【题型】证明题　【知识点】立体几何　【难度】medium
如图，$D$ 为圆锥的顶点，$O$ 是圆锥底面圆的圆心，$AE$ 为圆 $O$ 的直径，且 $AE = AD = 4$，$\triangle ABC$ 是底面圆 $O$的内接正三角形，$P$ 为线段 $DO$ 上一点，且 $DO = \sqrt{6} PO$.

(1)证明：$PA \perp$ 平面 $PBC$ ；

(2)求直线 $PB$ 与平面 $PCE$ 所成角的正弦值.
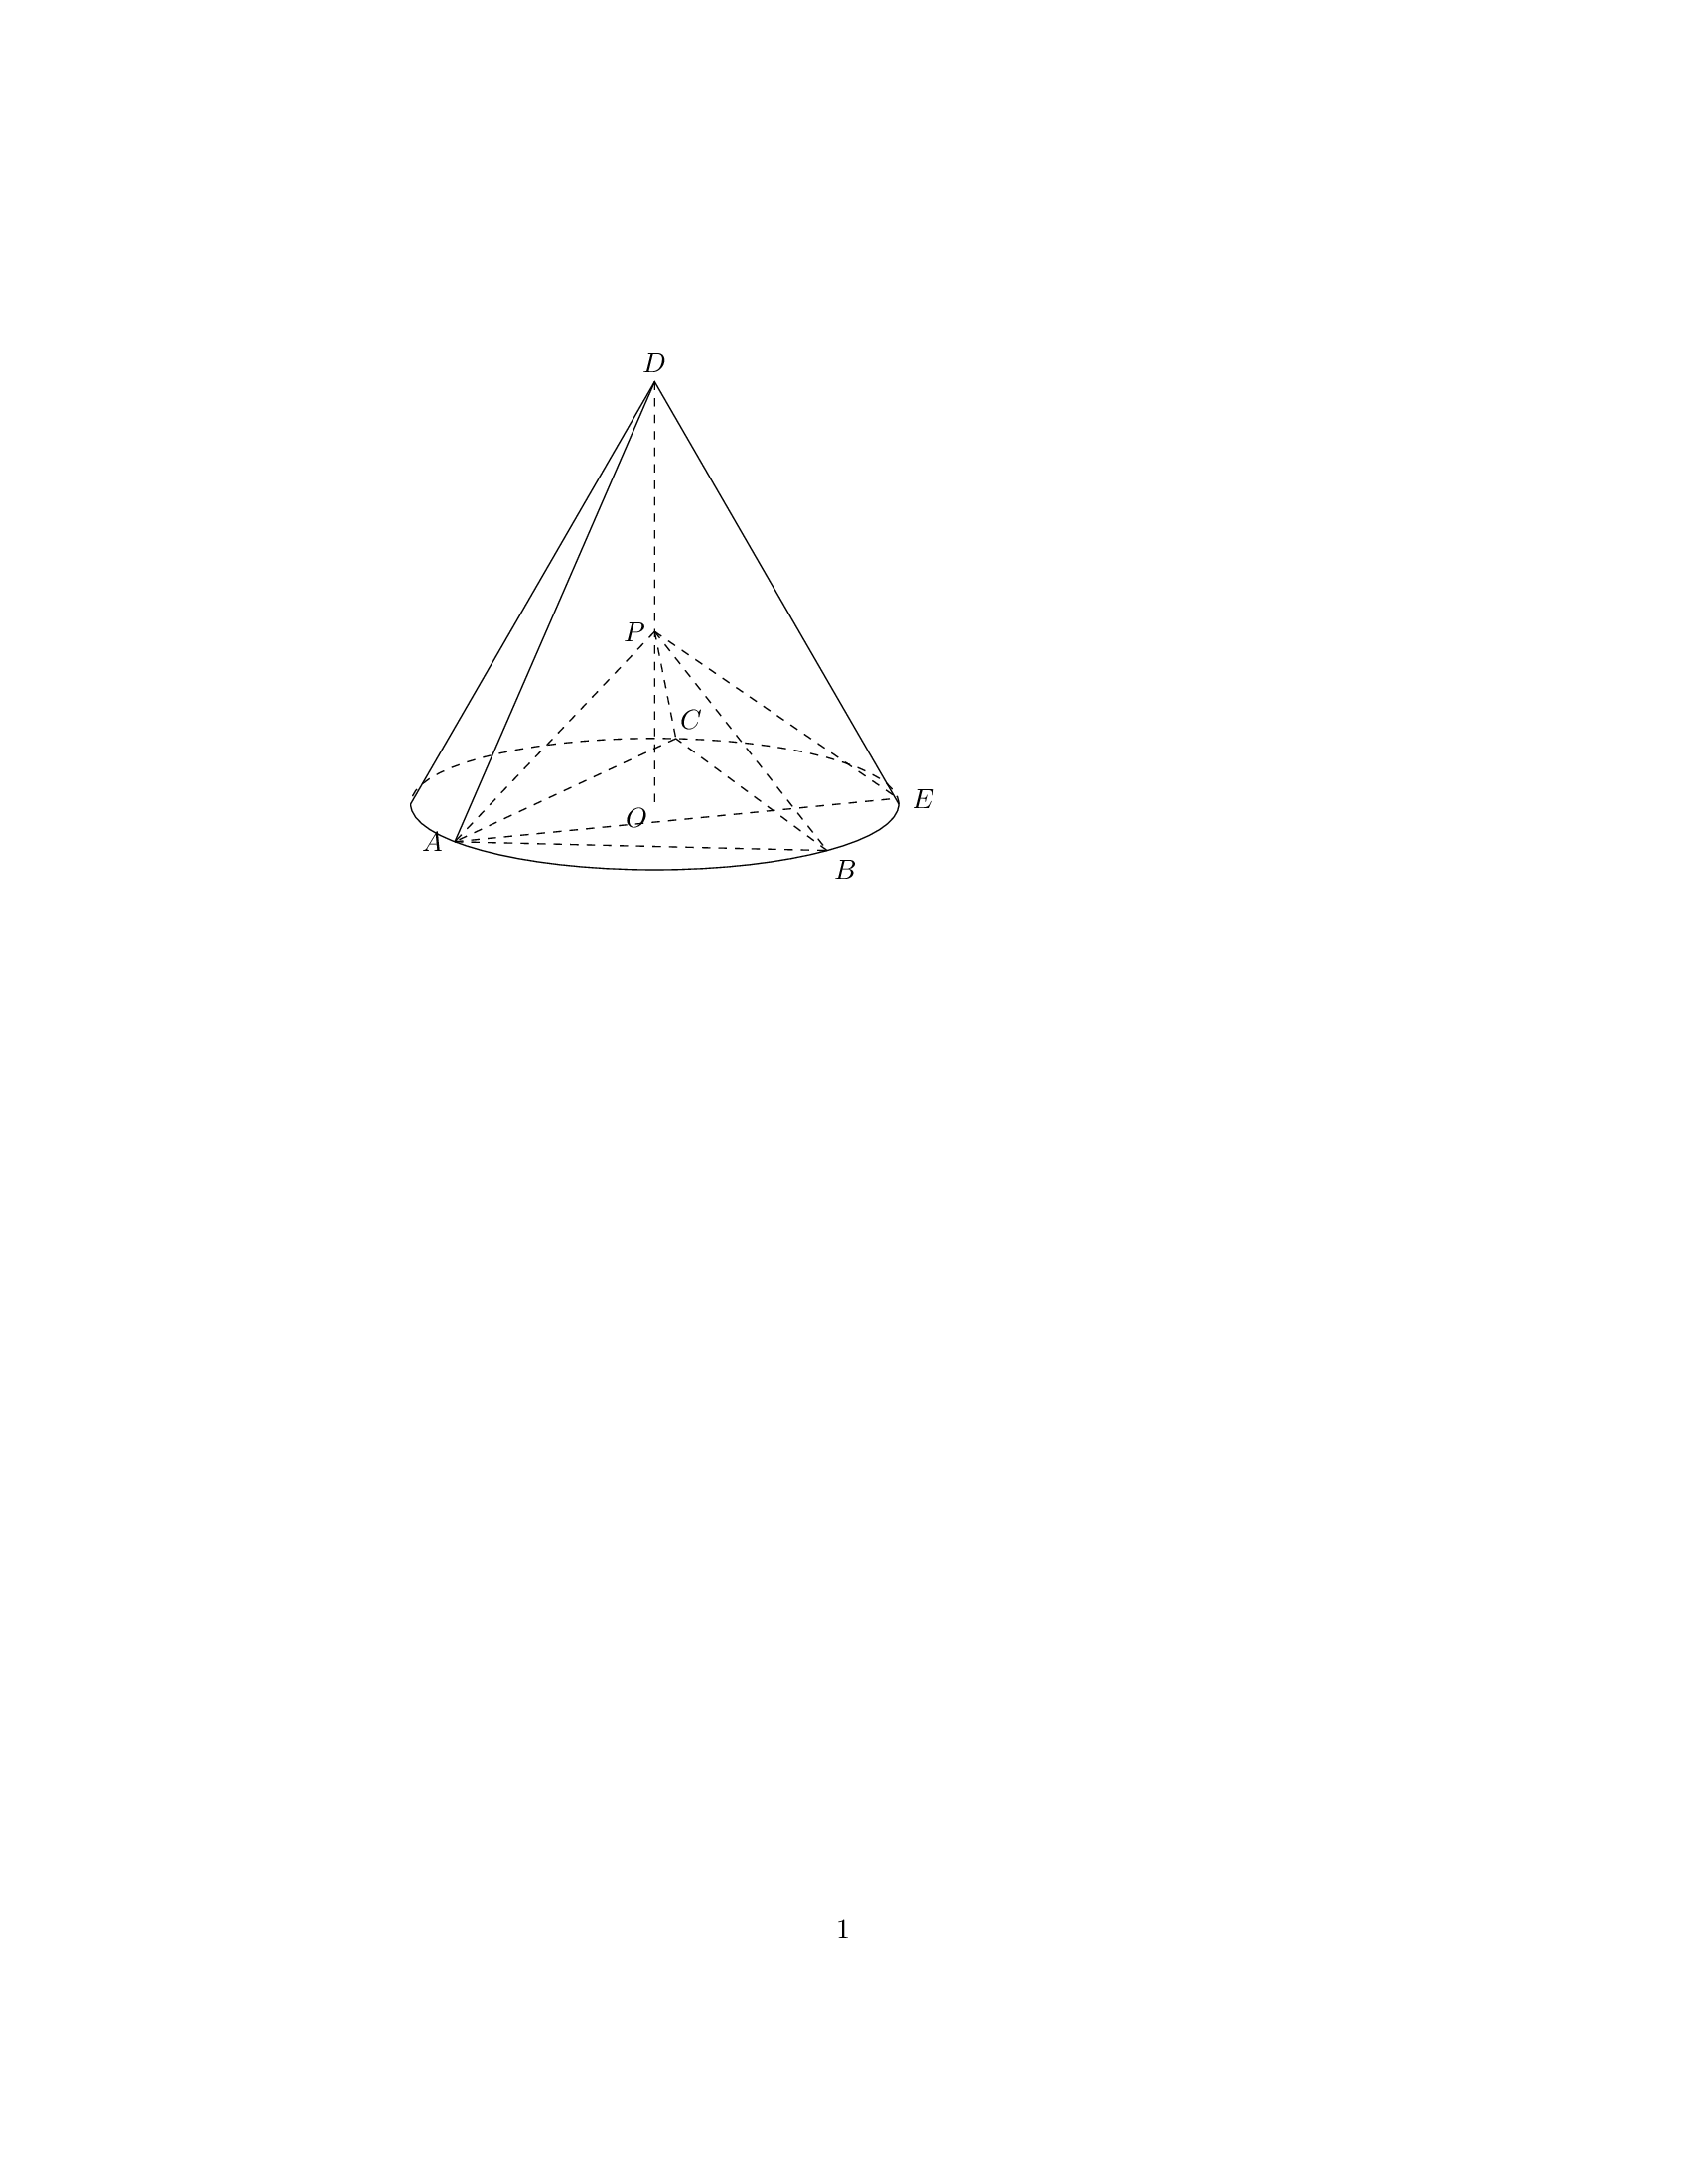
【解答】
【答案】(1)证明见解析

(2)$\dfrac{\sqrt{5}}{5}$

【知识点】证明线面垂直、求线面角、线面角的向量求法

【分析】(1) 由勾股定理可得 $PA \perp PC$，$PA \perp PB$，由此即可证明；

(2) 方法一：建立空间直角坐标系，求解 $\vec{BP}$ 以及平面 $PCE$ 的法向量为 $\vec{n}$，利用向量的坐标运算得线面夹角即可；方法二：利用体积相等求解点 $B$ 到平面 $PCE$ 的距离，即可得 $PB$ 与平面 $PCE$ 所成角.

【详解】(1) 证明：由题意得 $OA = OB = OC = 2$，$AB = BC = AC = 2\sqrt{3}$，

$DO = \sqrt{DA^2 - OA^2} = 2\sqrt{3}$，$PO = \dfrac{\sqrt{6}}{6} DO = \sqrt{2}$，

$PA = PB = PC = \sqrt{PO^2 + AO^2} = \sqrt{6}$，

在 $\triangle PAC$ 中，由 $PA^2 + PC^2 = AC^2$，得 $PA \perp PC$，

同理可得 $PA \perp PB$，又 $PA \cap PC = P, PB, PC \subset$ 平面 $PBC$，故 $PA \perp$ 平面 $PBC$.

(2) (方法一) 如图所示，以 $O$ 为坐标原点，$OE$、$OD$ 为 $y$、$z$ 轴正方向建立空间直角坐标系，

则点 $B(\sqrt{3}, 1, 0), C(-\sqrt{3}, 1, 0), P(0, 0, \sqrt{2}), E(0, 2, 0)$，故 $\vec{CE} = (\sqrt{3}, 1, 0)$，$\vec{CP} = (\sqrt{3}, -1, \sqrt{2})$，$\vec{BP} = (-\sqrt{3}, -1, \sqrt{2})$，

设平面 $PCE$ 的法向量为 $\vec{n} = (x, y, z)$，

则 $\begin{cases} \vec{n} \cdot \vec{CE} = \sqrt{3}x + y = 0 \\ \vec{n} \cdot \vec{CP} = \sqrt{3}x - y + \sqrt{2}z = 0 \end{cases} \Rightarrow \begin{cases} y = -\sqrt{3}x \\ z = \sqrt{2}y \end{cases}$，令 $x = 1$，可得 $\vec{n} = (1, -\sqrt{3}, -\sqrt{6})$，

设直线 $PB$ 与平面 $PCE$ 所成角为 $\theta$，

故 $\sin \theta = | \cos \langle \vec{n}, \vec{BP} \rangle | = \dfrac{|\vec{BP} \cdot \vec{n}|}{|\vec{BP}||\vec{n}|} = \dfrac{\sqrt{5}}{5}$，

因此直线 $PB$ 与平面 $PCE$ 所成角的正弦值 $\dfrac{\sqrt{5}}{5}$.

(方法二) $PE = \sqrt{PO^2 + OE^2} = \sqrt{6}$，$BE = CE = \sqrt{AE^2 - AC^2} = 2$，

则 $S_{\triangle BCE} = \sqrt{3}$，$S_{\triangle PCE} = \sqrt{5}$.

记点 $B$ 到平面 $PCE$ 的距离为 $d$，因为 $V_{P-BCE} = V_{B-PCE}$，

所以 $\dfrac{1}{3} \cdot S_{\triangle BCE} \cdot OP = \dfrac{1}{3} \cdot S_{\triangle PCE} \cdot d$，则 $d = \dfrac{\sqrt{30}}{5}$，

设直线 $PB$ 与平面 $PCE$ 所成角为 $\theta$，$\sin \theta = \dfrac{d}{PB} = \dfrac{\sqrt{5}}{5}$，

因此，直线 $PB$ 与平面 $PCE$ 所成角的正弦值为 $\dfrac{\sqrt{5}}{5}$.
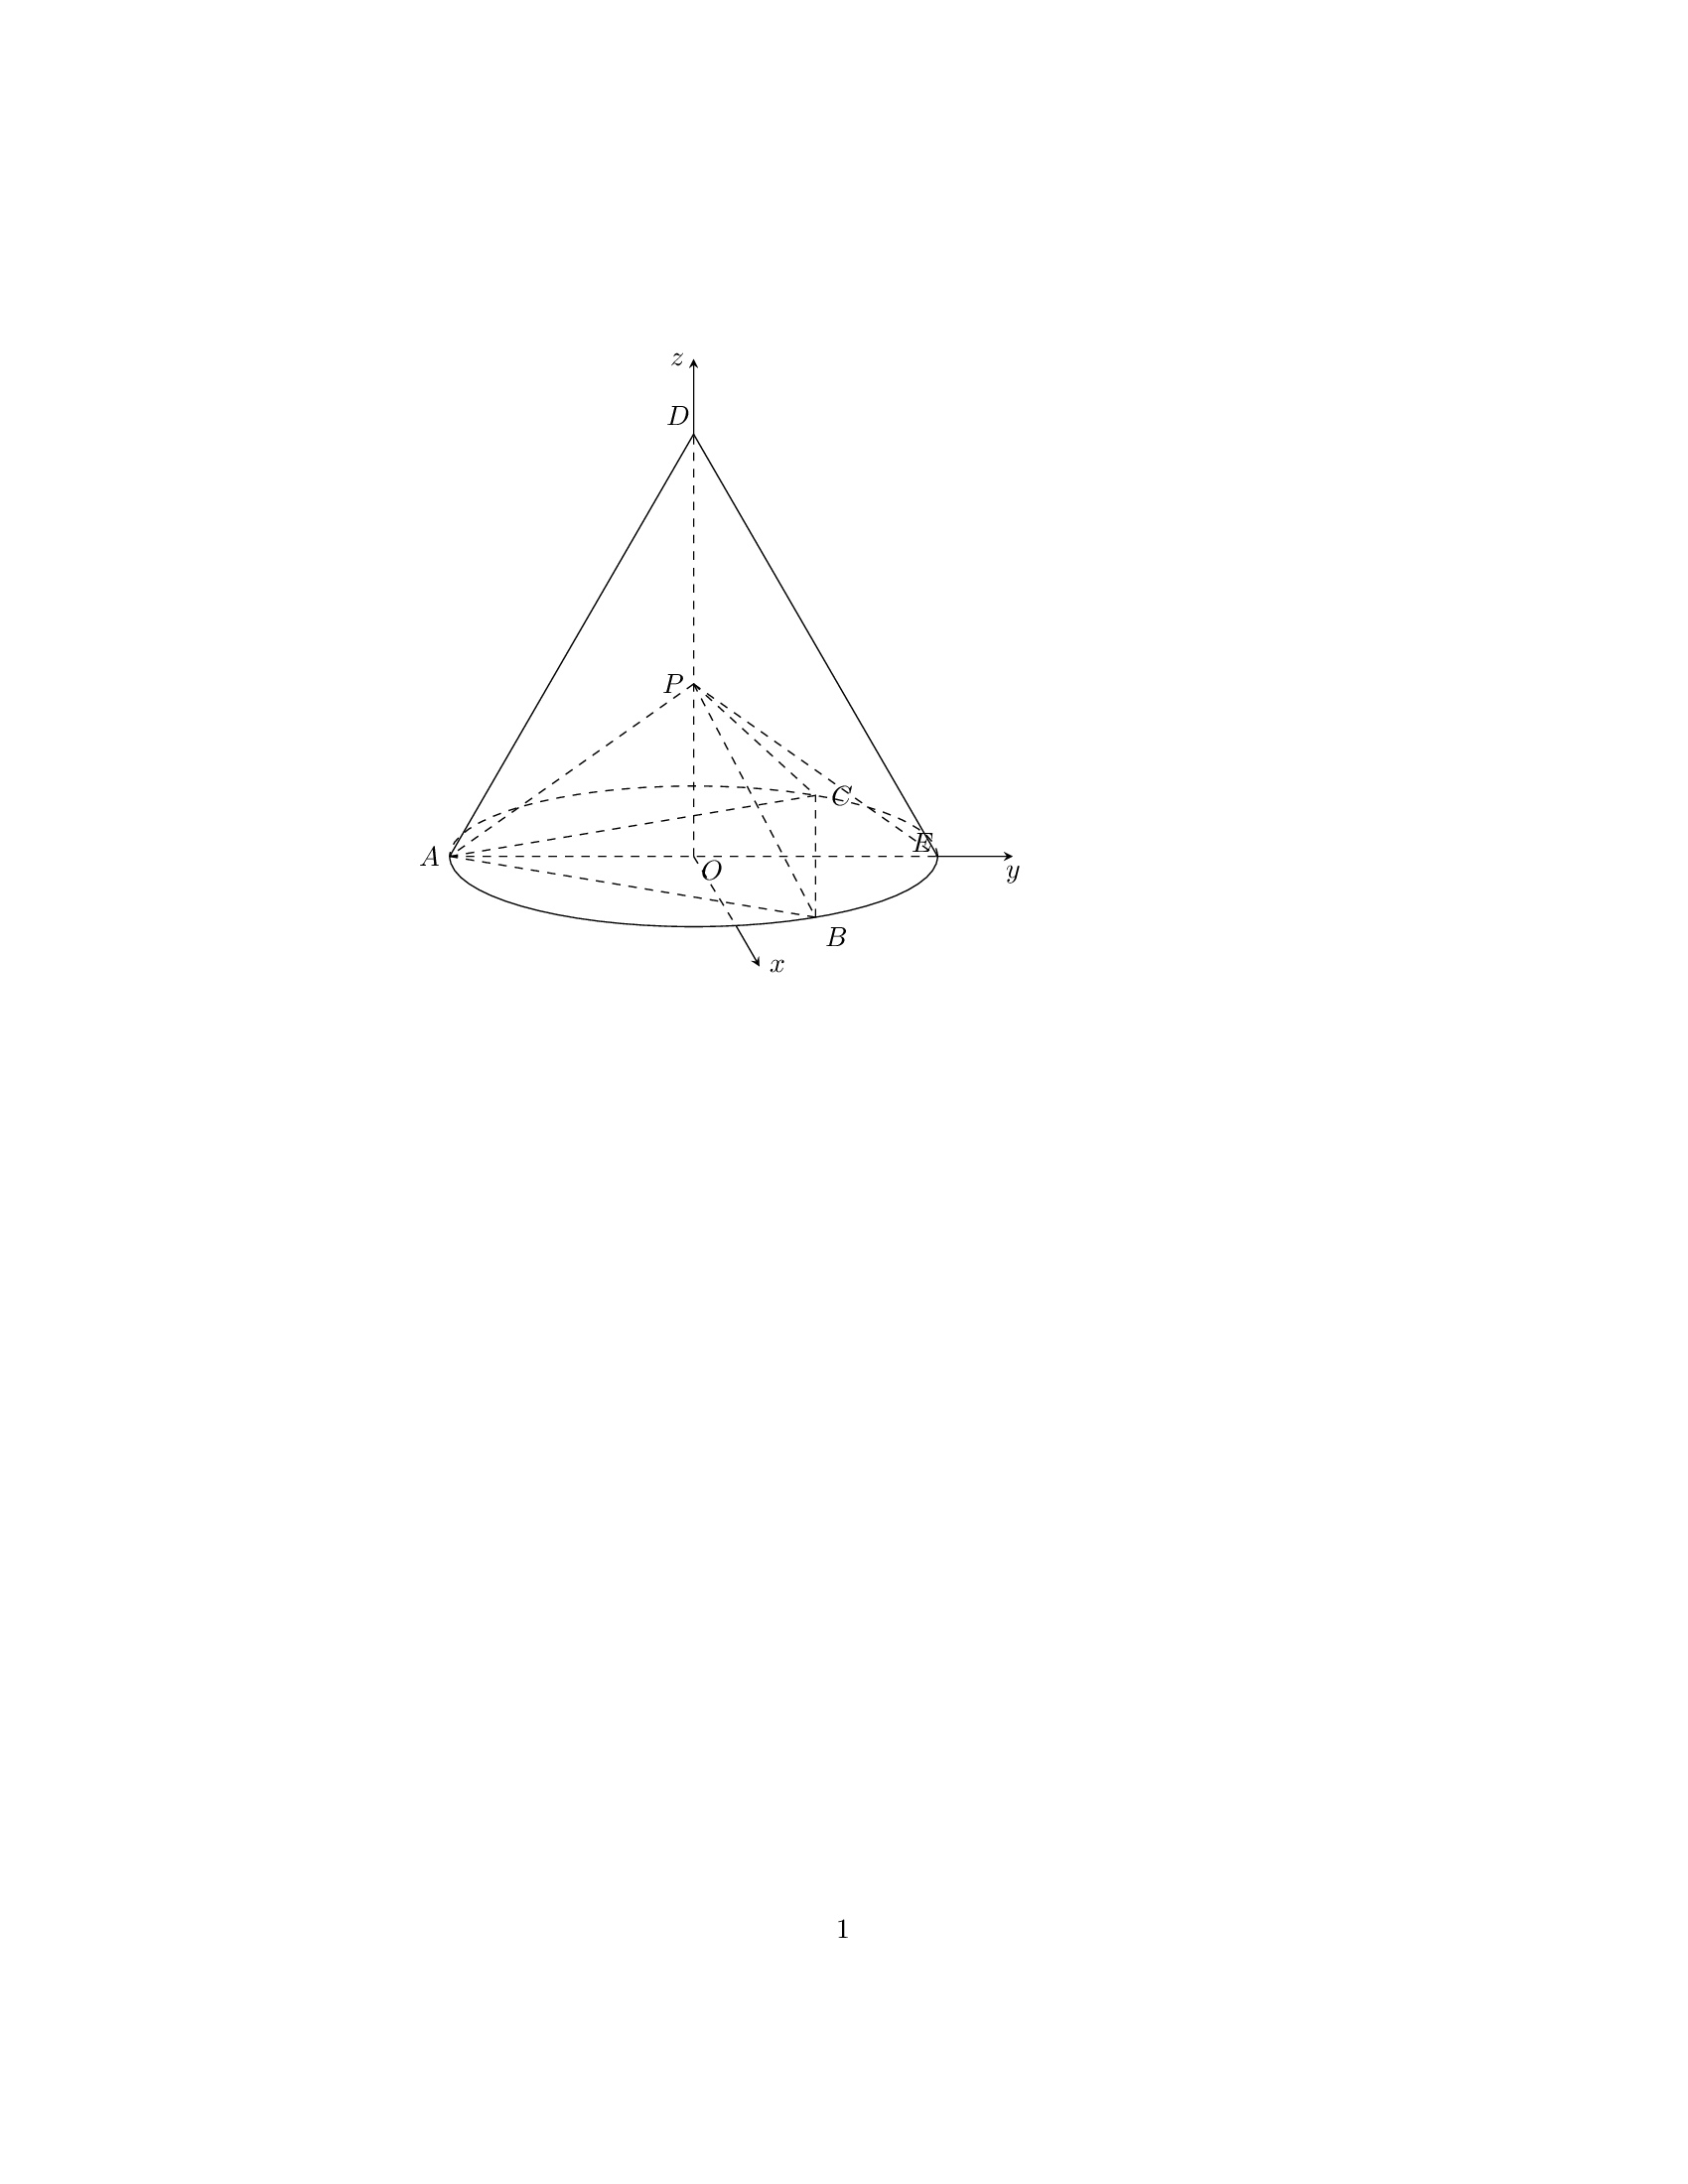